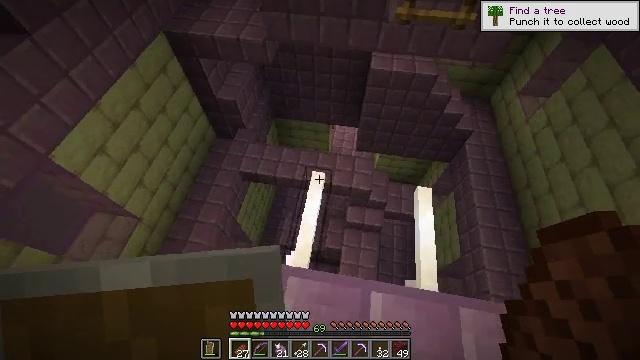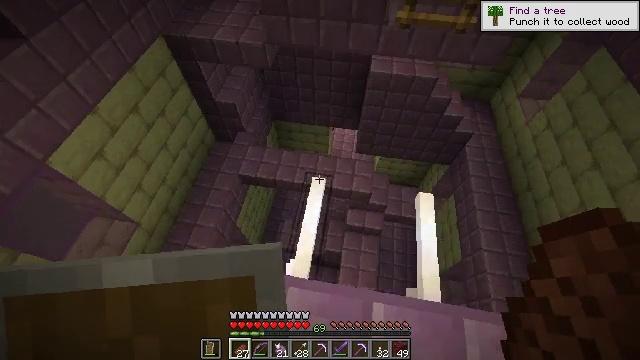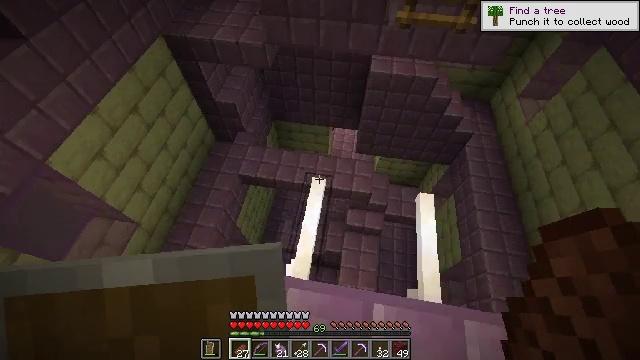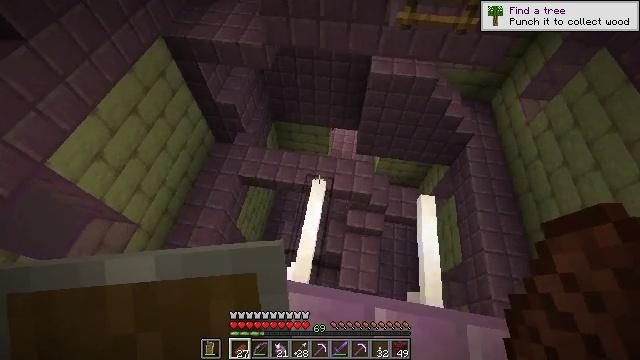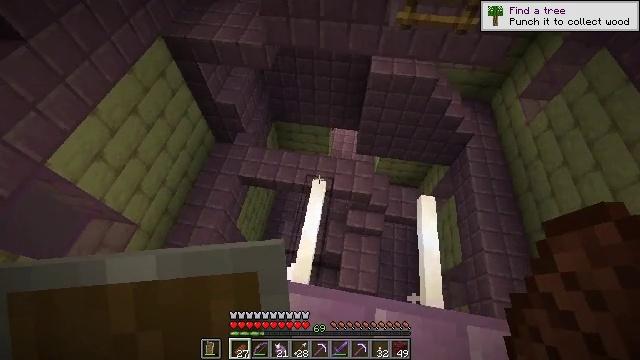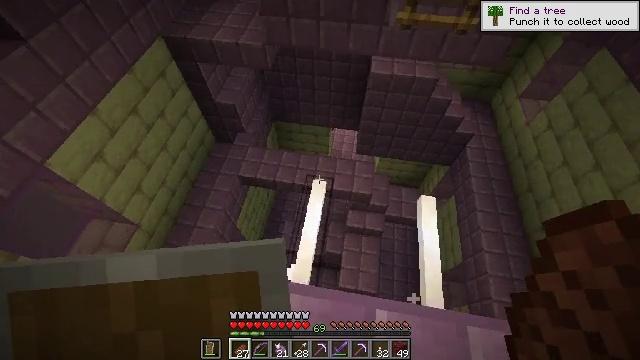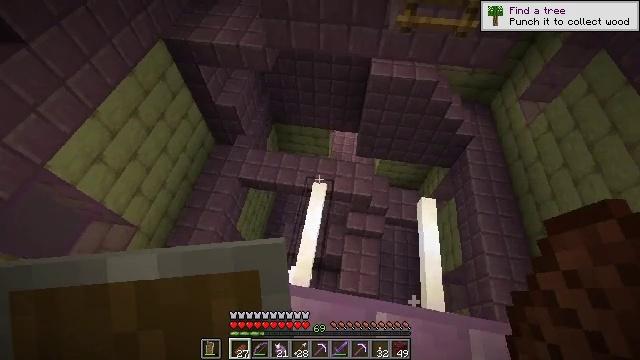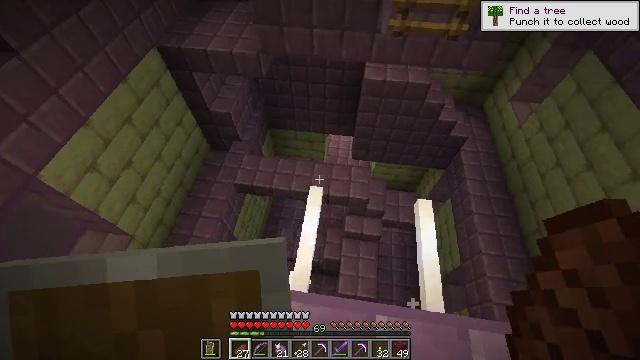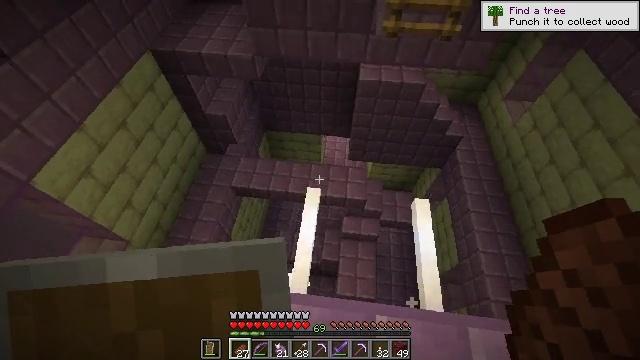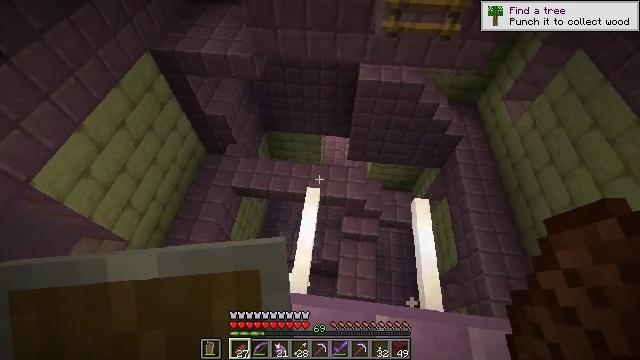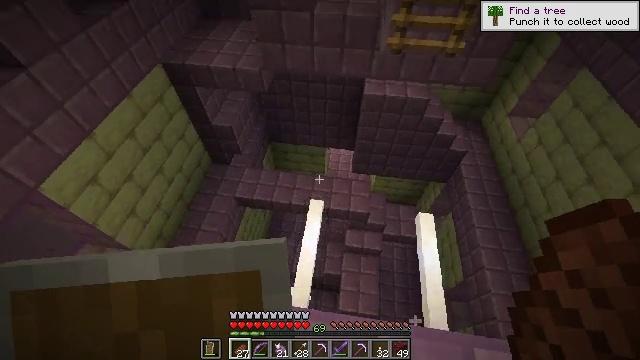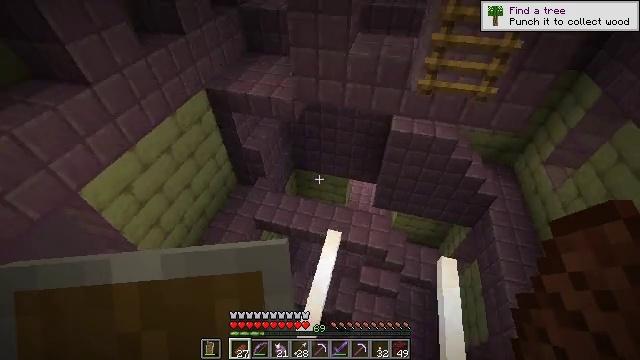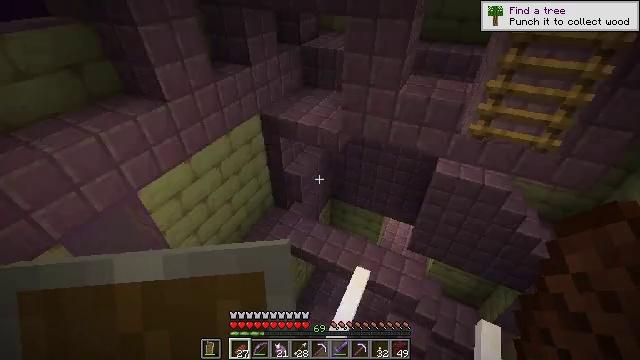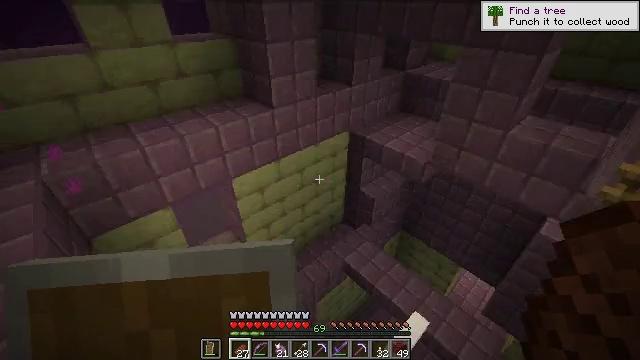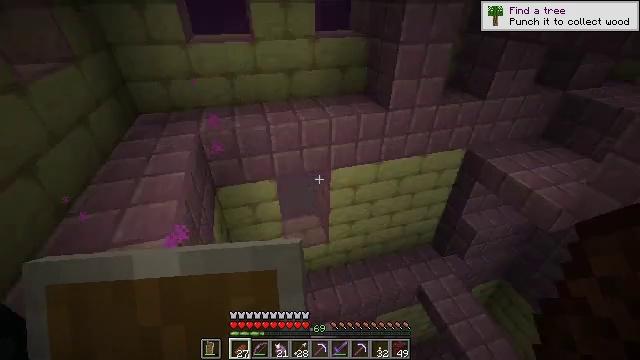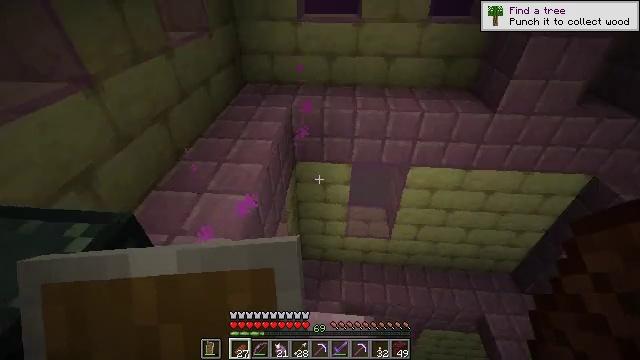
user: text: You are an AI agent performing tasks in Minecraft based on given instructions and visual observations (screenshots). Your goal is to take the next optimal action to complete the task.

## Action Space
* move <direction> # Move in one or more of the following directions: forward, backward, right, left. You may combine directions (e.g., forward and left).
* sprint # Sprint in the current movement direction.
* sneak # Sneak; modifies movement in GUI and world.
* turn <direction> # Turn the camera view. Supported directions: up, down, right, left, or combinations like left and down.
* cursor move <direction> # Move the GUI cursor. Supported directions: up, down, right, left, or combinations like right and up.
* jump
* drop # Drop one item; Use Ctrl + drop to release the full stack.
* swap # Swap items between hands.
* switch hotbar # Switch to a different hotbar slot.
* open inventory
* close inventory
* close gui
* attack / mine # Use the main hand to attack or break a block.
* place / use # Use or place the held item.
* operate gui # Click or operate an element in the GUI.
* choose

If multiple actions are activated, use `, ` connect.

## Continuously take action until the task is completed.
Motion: motion action
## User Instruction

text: Break the chest to retrieve items inside.
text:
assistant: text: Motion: no_op
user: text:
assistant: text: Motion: no_op
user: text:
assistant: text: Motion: no_op
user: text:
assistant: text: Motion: no_op
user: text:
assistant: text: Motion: no_op
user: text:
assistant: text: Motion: no_op
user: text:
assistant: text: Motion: turn right
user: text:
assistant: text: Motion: turn right
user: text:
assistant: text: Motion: no_op
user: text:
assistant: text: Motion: turn left and up
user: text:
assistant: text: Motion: turn left and up
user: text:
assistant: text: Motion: turn left and up
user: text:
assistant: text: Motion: turn left and up
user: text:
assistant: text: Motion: turn left
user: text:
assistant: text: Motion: turn left and down
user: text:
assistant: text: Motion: turn left and down
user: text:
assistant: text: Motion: move left, turn down
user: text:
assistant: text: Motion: move forward and move left
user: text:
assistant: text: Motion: move forward and move left, jump
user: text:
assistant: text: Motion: move forward and move left, jump
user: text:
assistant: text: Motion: move forward and move left, jump
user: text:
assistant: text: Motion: move forward and move left, turn right, jump
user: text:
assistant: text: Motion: move forward and move left, turn right, jump
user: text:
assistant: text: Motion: move forward and move left, turn right, jump
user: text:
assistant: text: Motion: move forward and move left
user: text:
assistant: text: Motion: move forward and move left, turn right
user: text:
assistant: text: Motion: move forward and move left, turn right
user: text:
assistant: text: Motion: move forward, turn right
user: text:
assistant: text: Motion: move forward, turn right
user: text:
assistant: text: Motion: move forward